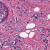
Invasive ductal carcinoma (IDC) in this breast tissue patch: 1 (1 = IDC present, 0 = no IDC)